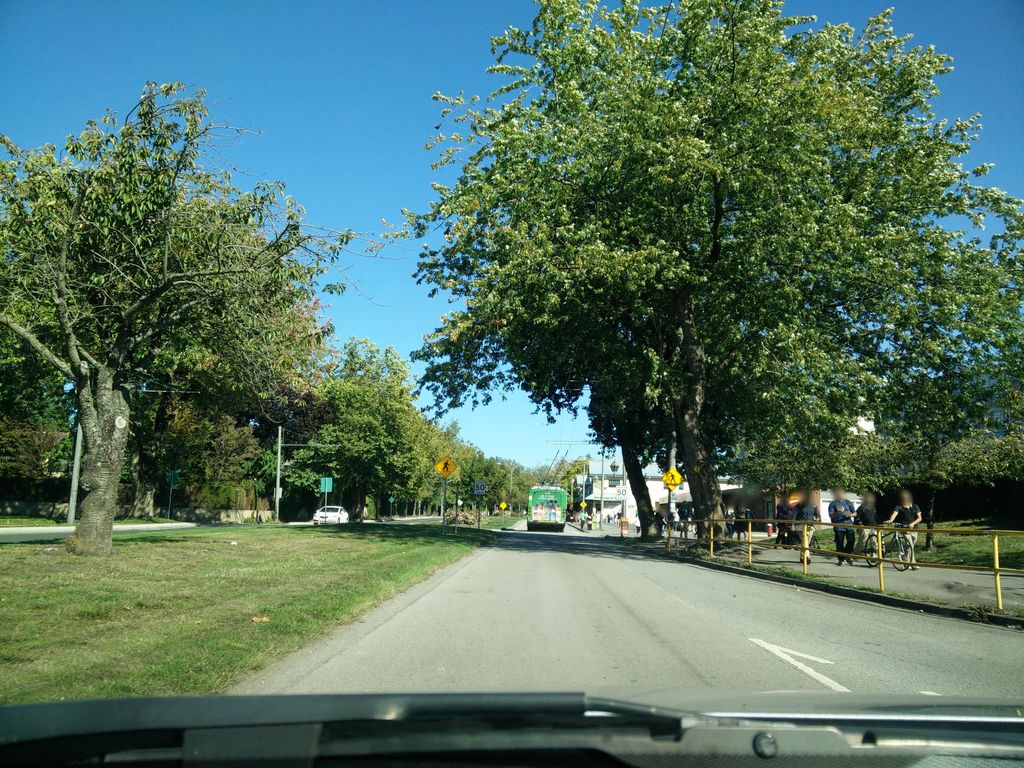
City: vancouver